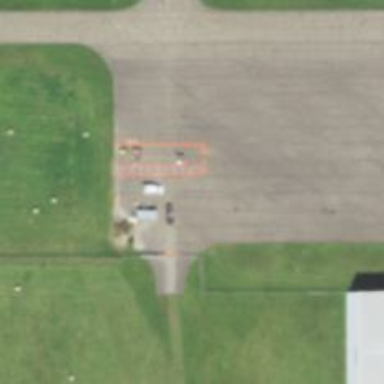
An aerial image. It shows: View of taxiway at the airport.